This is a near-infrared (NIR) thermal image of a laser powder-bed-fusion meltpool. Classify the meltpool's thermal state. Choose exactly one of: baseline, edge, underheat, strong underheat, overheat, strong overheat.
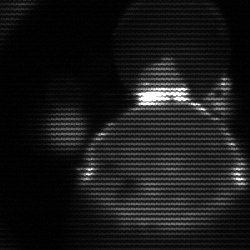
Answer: edge